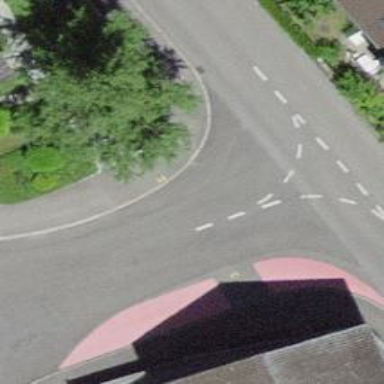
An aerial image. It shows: Unmarked crossing on the road.